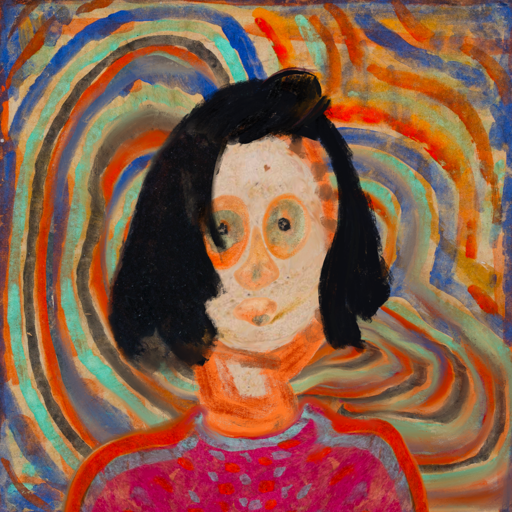
Background: Sisters, Head And Neck Front: Rupkatha, Face Front: Childish, Bust: Sisters, Hair Front: Mosgoul, Head Accessory: Blank, Second Necklace: Blank, Necklace: Blank, Baby: Blank